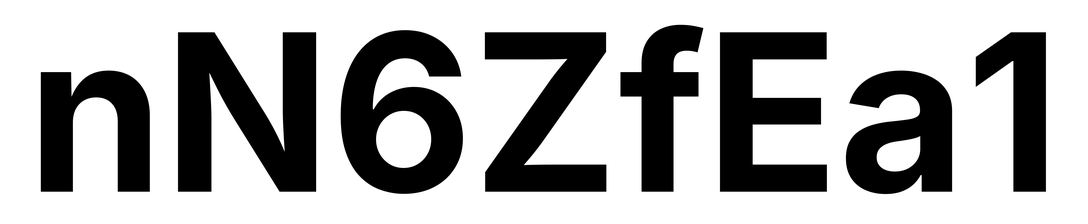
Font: Inter_Bold